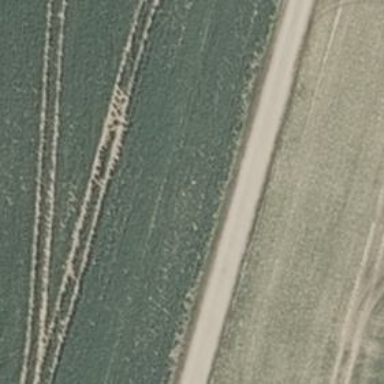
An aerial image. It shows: Gravel track with grade 2 quality.